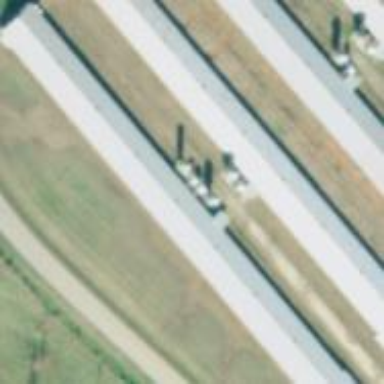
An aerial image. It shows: Poultry house.